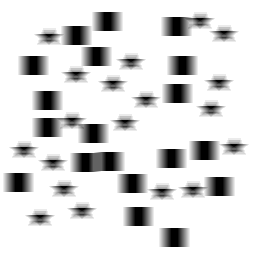
Squares: 19
Triangles: 0
Stars: 19
Total shapes: 38